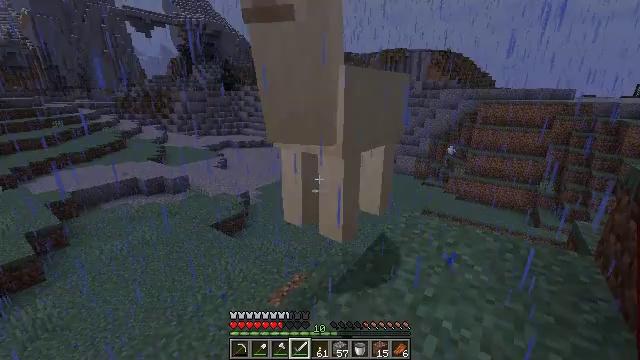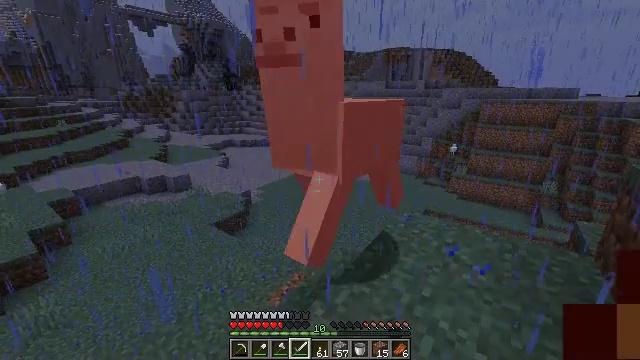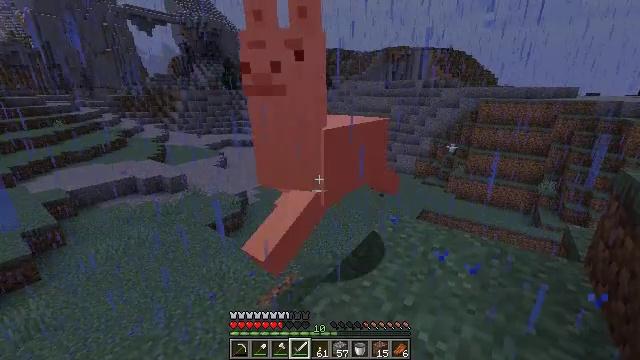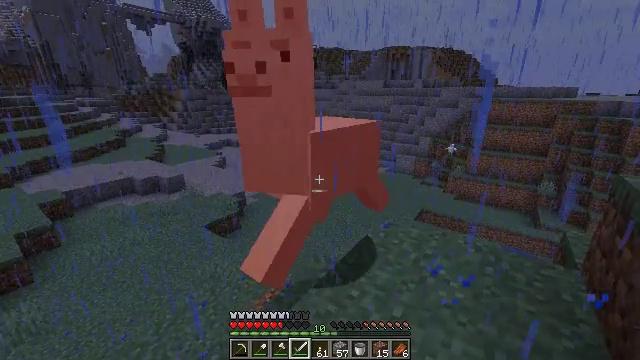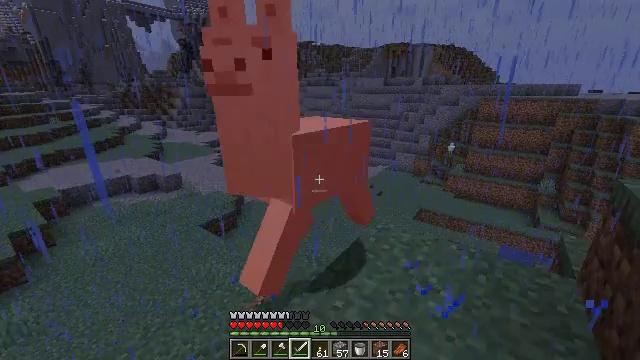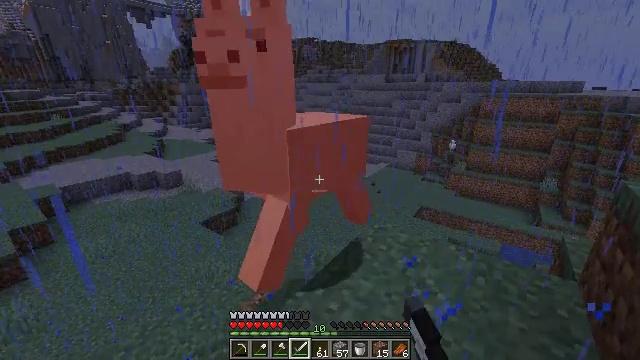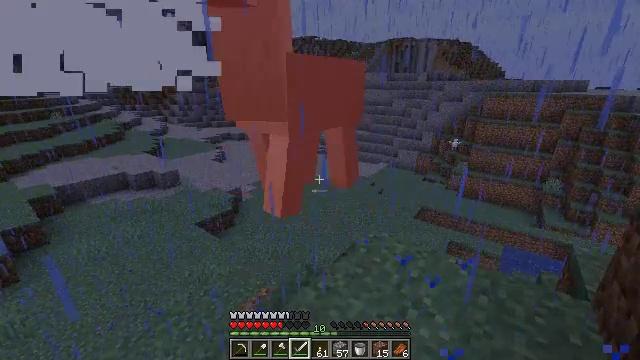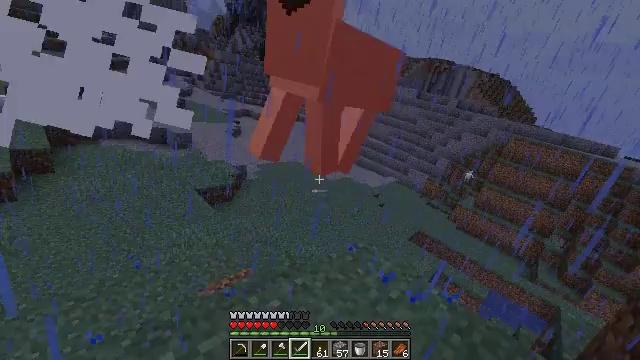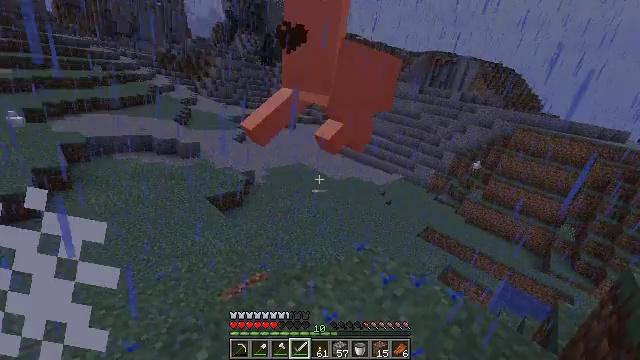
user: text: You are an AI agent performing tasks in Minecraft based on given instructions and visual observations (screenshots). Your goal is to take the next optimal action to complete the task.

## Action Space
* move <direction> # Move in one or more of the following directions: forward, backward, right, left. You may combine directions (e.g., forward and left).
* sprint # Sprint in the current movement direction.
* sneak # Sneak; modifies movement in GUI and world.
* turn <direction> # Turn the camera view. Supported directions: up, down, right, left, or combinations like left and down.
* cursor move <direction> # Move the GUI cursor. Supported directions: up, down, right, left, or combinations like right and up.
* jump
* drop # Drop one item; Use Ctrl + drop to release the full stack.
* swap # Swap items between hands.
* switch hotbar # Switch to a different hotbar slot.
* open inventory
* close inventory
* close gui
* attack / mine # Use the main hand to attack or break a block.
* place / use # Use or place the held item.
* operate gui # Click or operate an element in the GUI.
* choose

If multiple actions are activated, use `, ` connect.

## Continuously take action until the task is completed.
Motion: motion action
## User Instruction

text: Hunt a llama.
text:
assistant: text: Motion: move right, attack / mine
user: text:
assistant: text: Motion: move forward and move right, attack / mine
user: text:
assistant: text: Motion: move forward and move right
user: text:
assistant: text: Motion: move forward and move right, attack / mine
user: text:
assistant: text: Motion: move forward, attack / mine
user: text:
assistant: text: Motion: attack / mine
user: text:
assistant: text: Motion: turn left
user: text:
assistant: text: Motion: turn left
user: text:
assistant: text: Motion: attack / mine